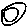
Label: circle